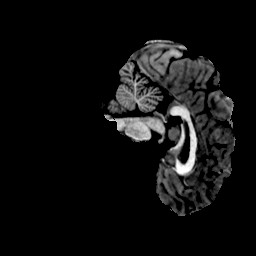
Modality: T1w
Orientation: sagittal
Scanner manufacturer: ge
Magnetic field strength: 3 T
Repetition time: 0.00766 s
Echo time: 0.003476 s